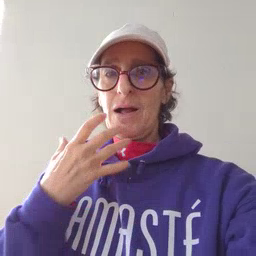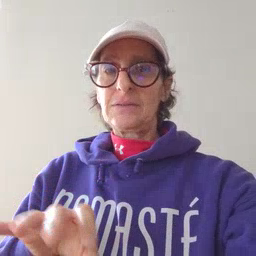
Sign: hot